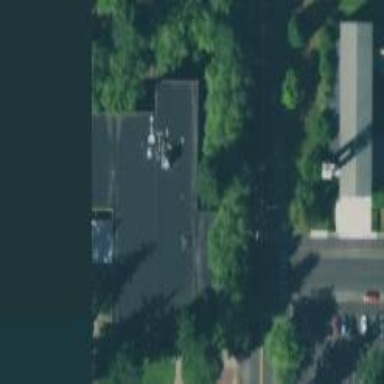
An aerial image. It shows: Library building.